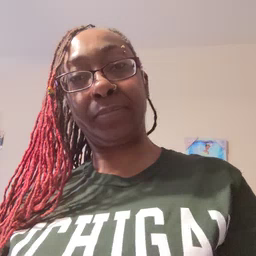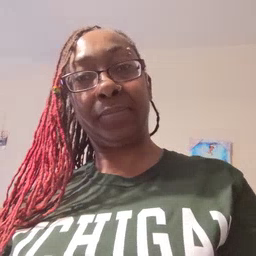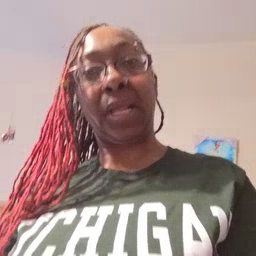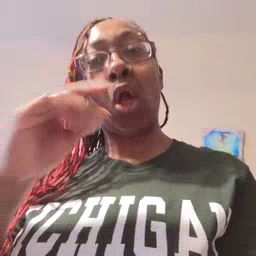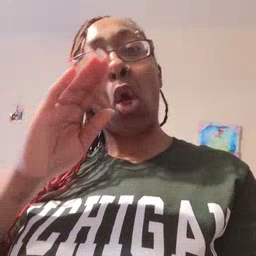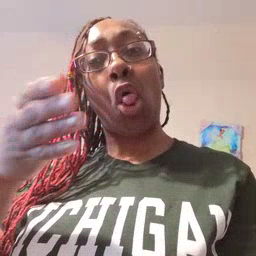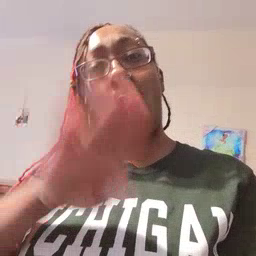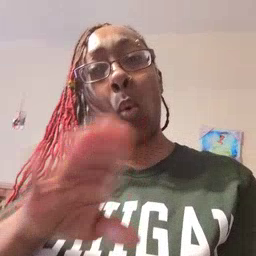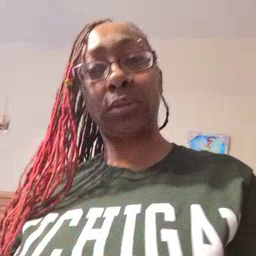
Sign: close